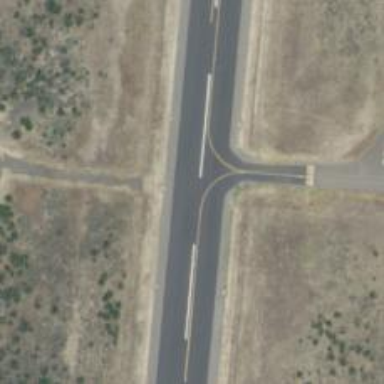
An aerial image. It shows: View of taxiway at the airport.